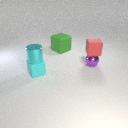
large green rubber cube to the left of small purple metal sphere